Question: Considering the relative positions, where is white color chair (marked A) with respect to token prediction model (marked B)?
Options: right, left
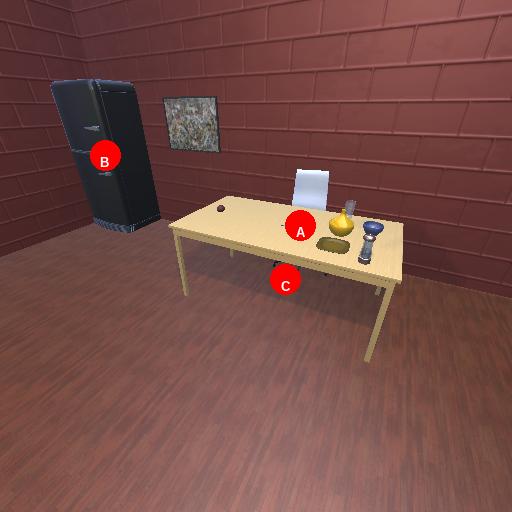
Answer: right